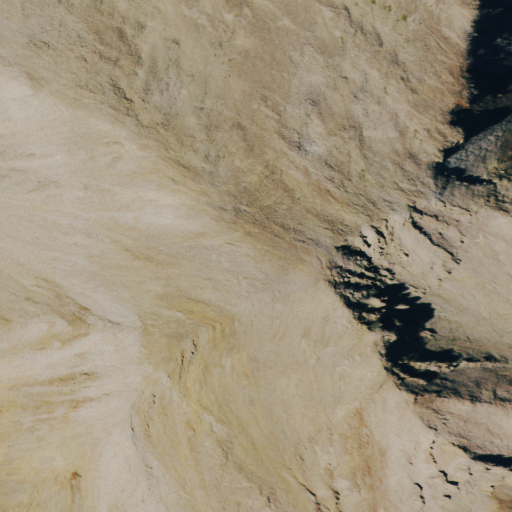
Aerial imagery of mountain in Colorado named Dolores Peak containing only barren land